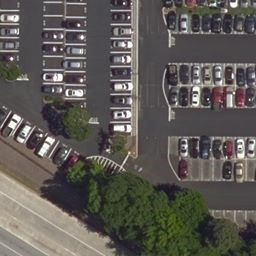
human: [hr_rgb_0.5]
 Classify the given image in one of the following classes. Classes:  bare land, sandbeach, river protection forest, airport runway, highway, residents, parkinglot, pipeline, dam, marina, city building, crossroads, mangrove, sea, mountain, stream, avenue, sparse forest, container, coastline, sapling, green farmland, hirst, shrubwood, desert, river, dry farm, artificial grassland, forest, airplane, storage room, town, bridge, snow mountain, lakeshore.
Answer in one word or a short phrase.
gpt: parkinglot